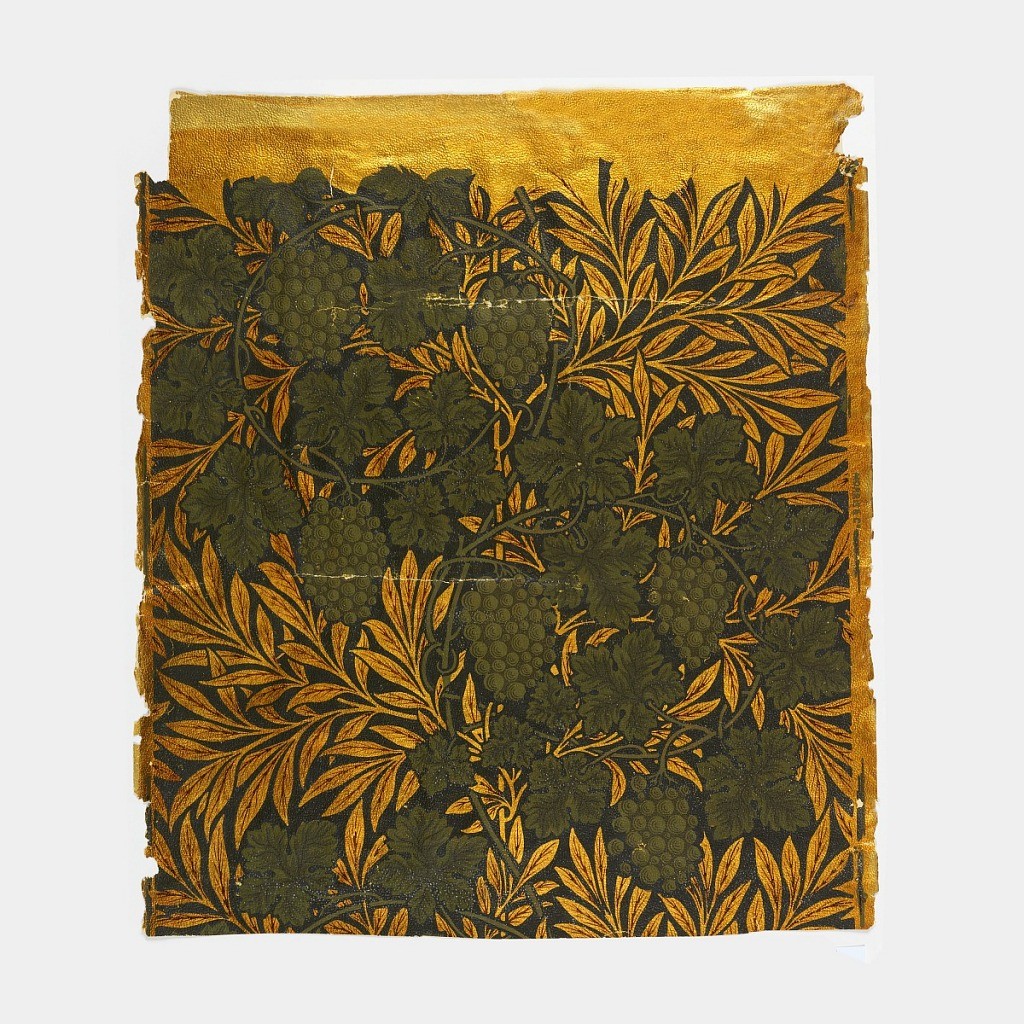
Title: Vine
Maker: Morris & Co., London, England
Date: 1873
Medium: Block-printed on machine-made paper
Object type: Sidewall
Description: Willow bows intertwined with clumps of grapes and grape leaves. Prrinted in deep gray-green on gold ground.